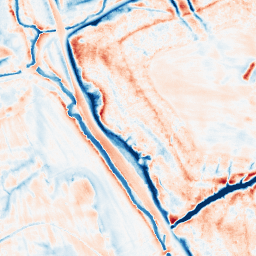
Category: classical
Decomposition family: gaussian_anisotropic
Decomposition parameters: sigma_x: 5
sigma_y: 5
Upsampling method: quintic
Upsampling parameters: scale: 2
Upsampling scale: 2